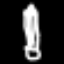
Label: pencil